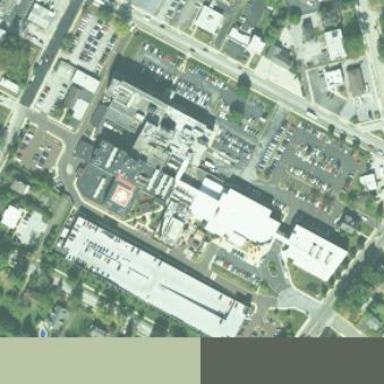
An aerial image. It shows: Hospital.